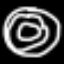
Label: donut